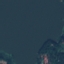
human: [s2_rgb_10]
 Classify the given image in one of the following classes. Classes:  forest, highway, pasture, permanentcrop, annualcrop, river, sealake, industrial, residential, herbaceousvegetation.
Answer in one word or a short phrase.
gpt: SeaLake